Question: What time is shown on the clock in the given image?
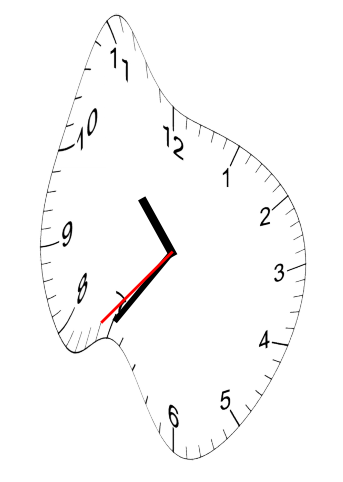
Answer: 10:35:37